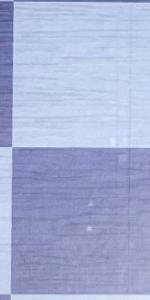
Label: Empty